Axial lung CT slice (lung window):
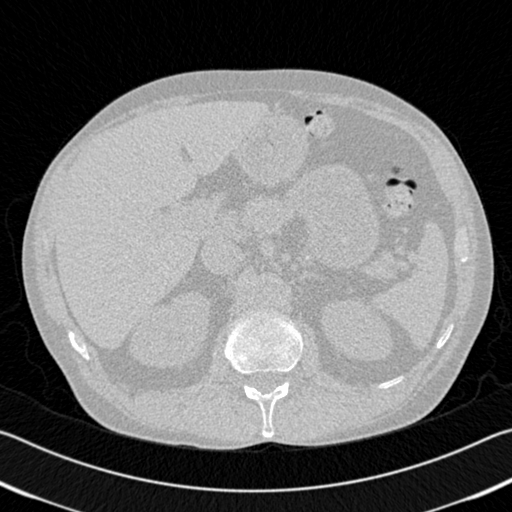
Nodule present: no